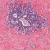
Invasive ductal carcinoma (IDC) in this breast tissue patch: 0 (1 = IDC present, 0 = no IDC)